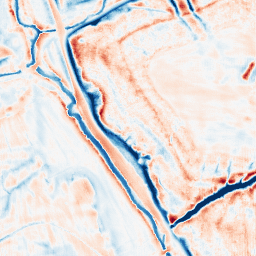
Category: edge_preserving
Decomposition family: bilateral
Decomposition parameters: d: 21
sigma_color: 150
sigma_space: 100
Upsampling method: fft_zeropad
Upsampling parameters: scale: 4
Upsampling scale: 4